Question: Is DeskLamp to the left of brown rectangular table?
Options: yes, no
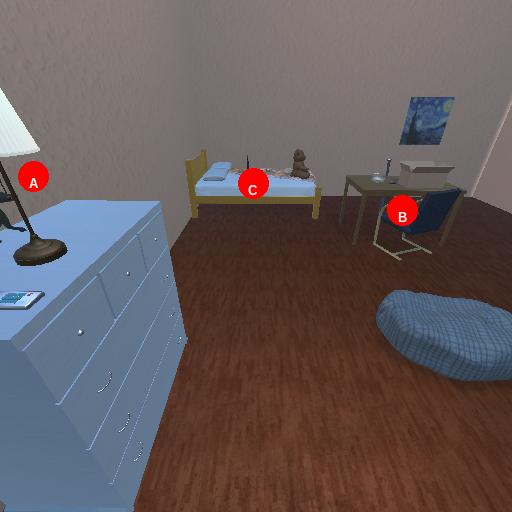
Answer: yes